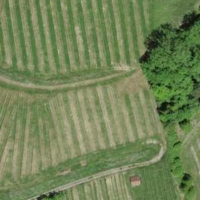
EUNIS habitat code: 24
Species observed at this site:
Corylus avellana